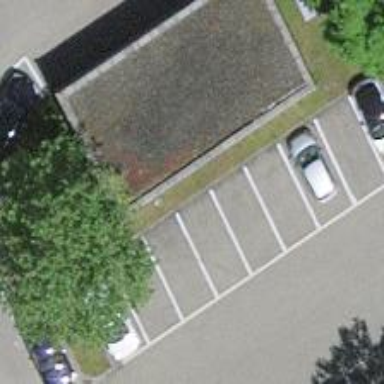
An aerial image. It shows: Garage.